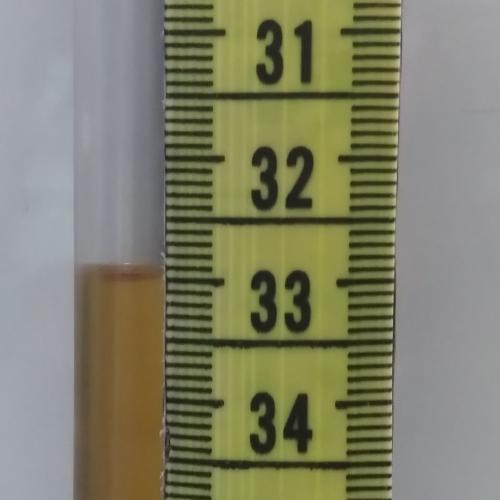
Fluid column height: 33.0 cm